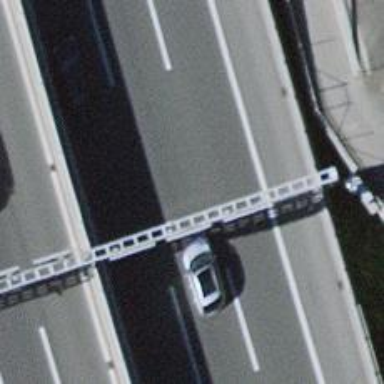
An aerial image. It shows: Gantry structure.